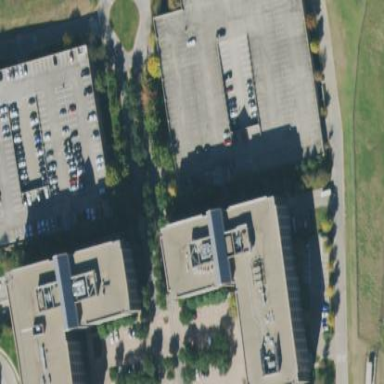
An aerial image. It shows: Office building.